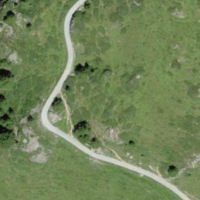
EUNIS habitat code: 26
Species observed at this site:
Primula hirsuta
Sedum alpestre